Question:
Is there a way that I can get the numerical value from the textbox? The value in the textbox is in currency form. I want to multiply the value from this but I get an error because there is letters "Php". Can anyone help me with this? Thank you in advance.
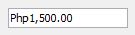
Answer: You can use a regular expression like SLaks suggested.
'''
//Replaces all non-numerical characters except periods with "".
String str = "Php1,500.00";
str = str.replaceAll("[^\d.]", "");
'''
Note: The regular expression above removes negative signs.
Have fun.